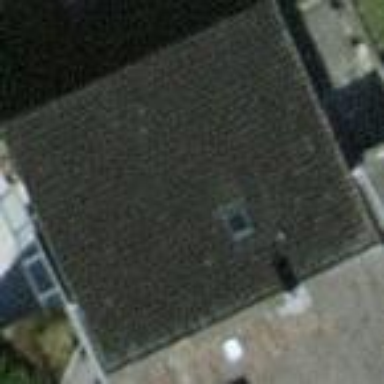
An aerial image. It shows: Semi-detached house.